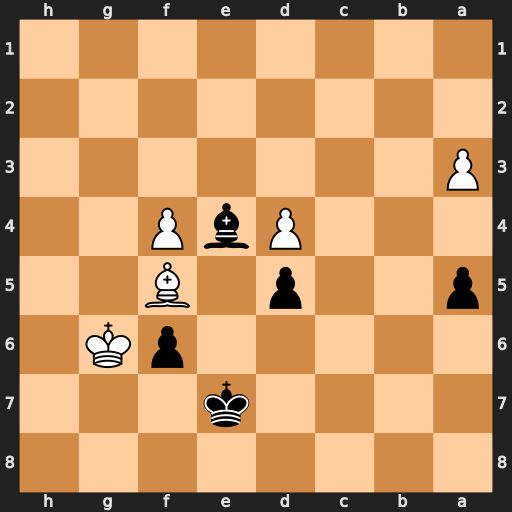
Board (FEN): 8/4k3/5pK1/p2p1B2/3PbP2/P7/8/8
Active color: b
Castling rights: -
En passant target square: -
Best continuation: a4 Kh6 Bxf5